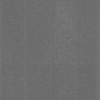
Label: dusty